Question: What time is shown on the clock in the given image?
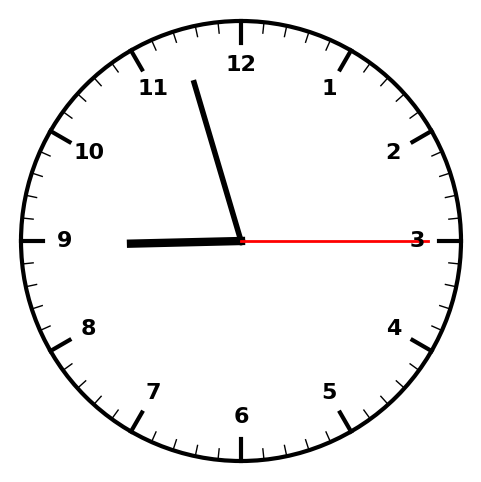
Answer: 08:57:15